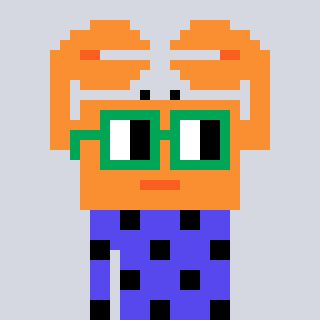
a pixel art character with square green glasses, a crab-shaped head and a computerblue-colored body on a cool background